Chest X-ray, PA view. Patient: 22 years old, sex F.
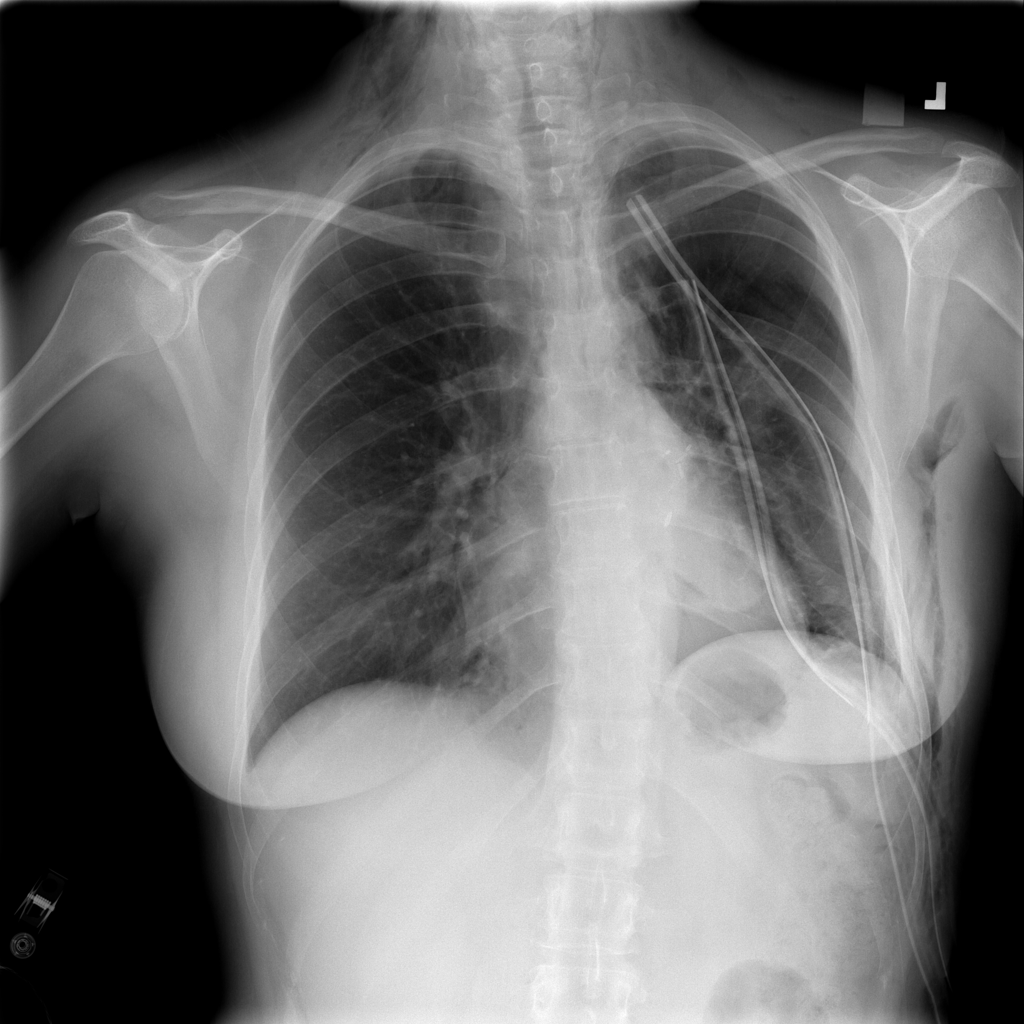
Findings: No Finding